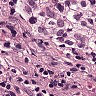
Metastatic tissue present: yes